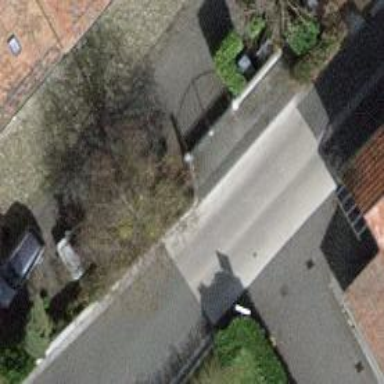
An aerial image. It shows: Living street.